Field crop: maize
Growth stage: 2
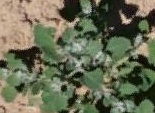
Species: chenopodium